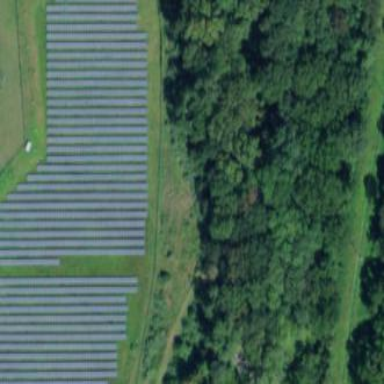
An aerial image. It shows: Solar power plant generating electricity through photovoltaic methods.